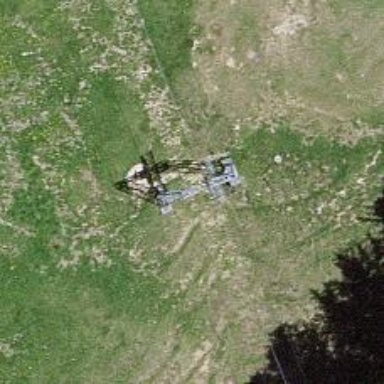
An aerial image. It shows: Pylon used for aerialway.